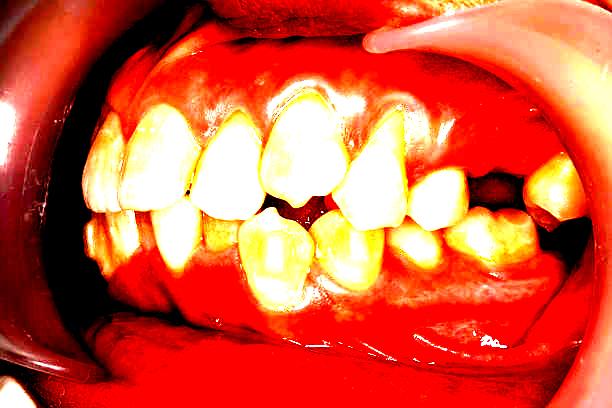
Condition: Gingivitis